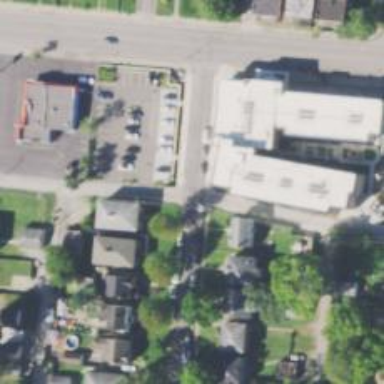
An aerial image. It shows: Alley classified as service road.